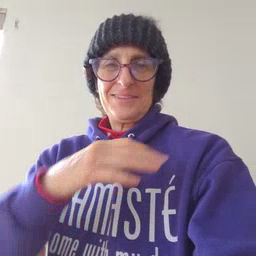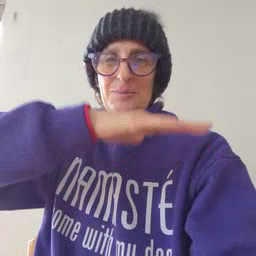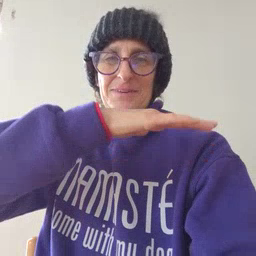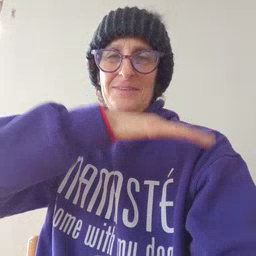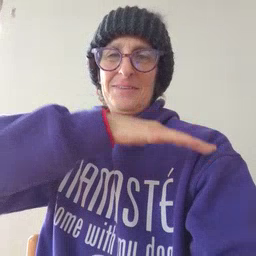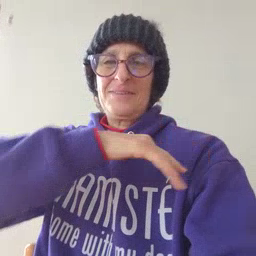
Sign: table